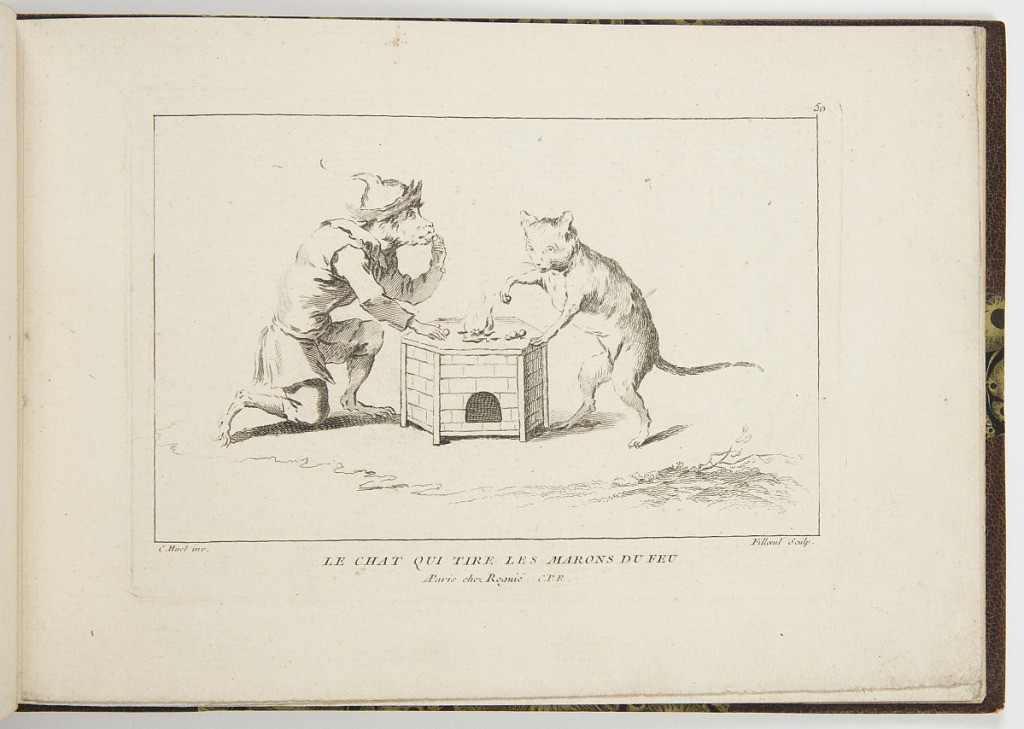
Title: LE CHAT QUI TIRE LES MARONS DU FEU
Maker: Christophe Huet, French, 1695 – 1759
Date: mid- 18th century
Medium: Etching and engraving on laid paper
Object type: Print
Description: A plate from a series of singerie scenes after Huet. A dressed monkey is kneeling next to fire on a hexagonal brick stove. The monkey is holding a chestnut to his mouth. A cat stands to the right of the fire, holding a chestnut. The plate is titled, signed, and numbered.